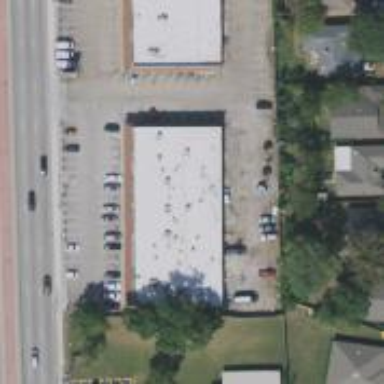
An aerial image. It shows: Convenience shop.